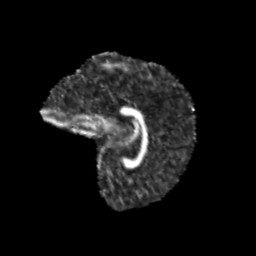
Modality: FA
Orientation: sagittal
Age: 12
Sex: male
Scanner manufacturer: siemens
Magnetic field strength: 3 T
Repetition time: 3.8 s
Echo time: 0.07 s